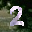
Label: 2